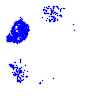
Particle: pion